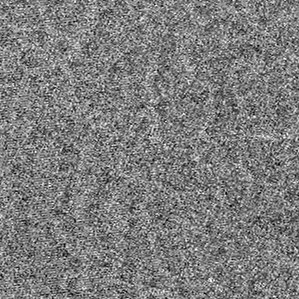
Label: frost